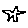
Label: star